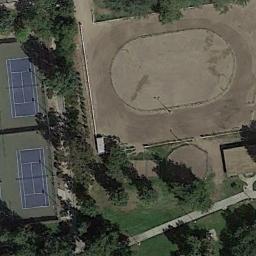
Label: tennis_court